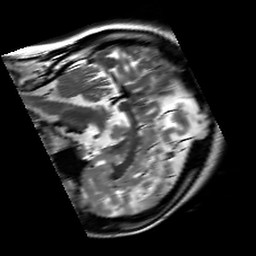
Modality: T2w
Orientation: sagittal
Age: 20
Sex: female
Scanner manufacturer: siemens
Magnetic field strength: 3 T
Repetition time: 7 s
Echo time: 0.09 s